Aerial crown-view tile of a tropical tree (Barro Colorado Island, Panama), acquired 20240716:
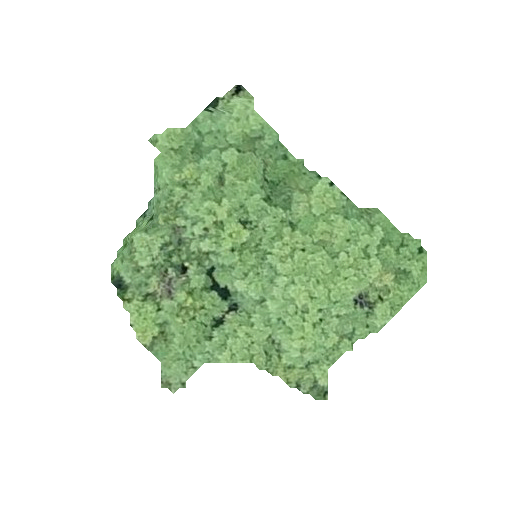
Species: Tabebuia rosea
GBIF accepted scientific name: Tabebuia rosea
Crown area: 90.455 m²